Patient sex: M
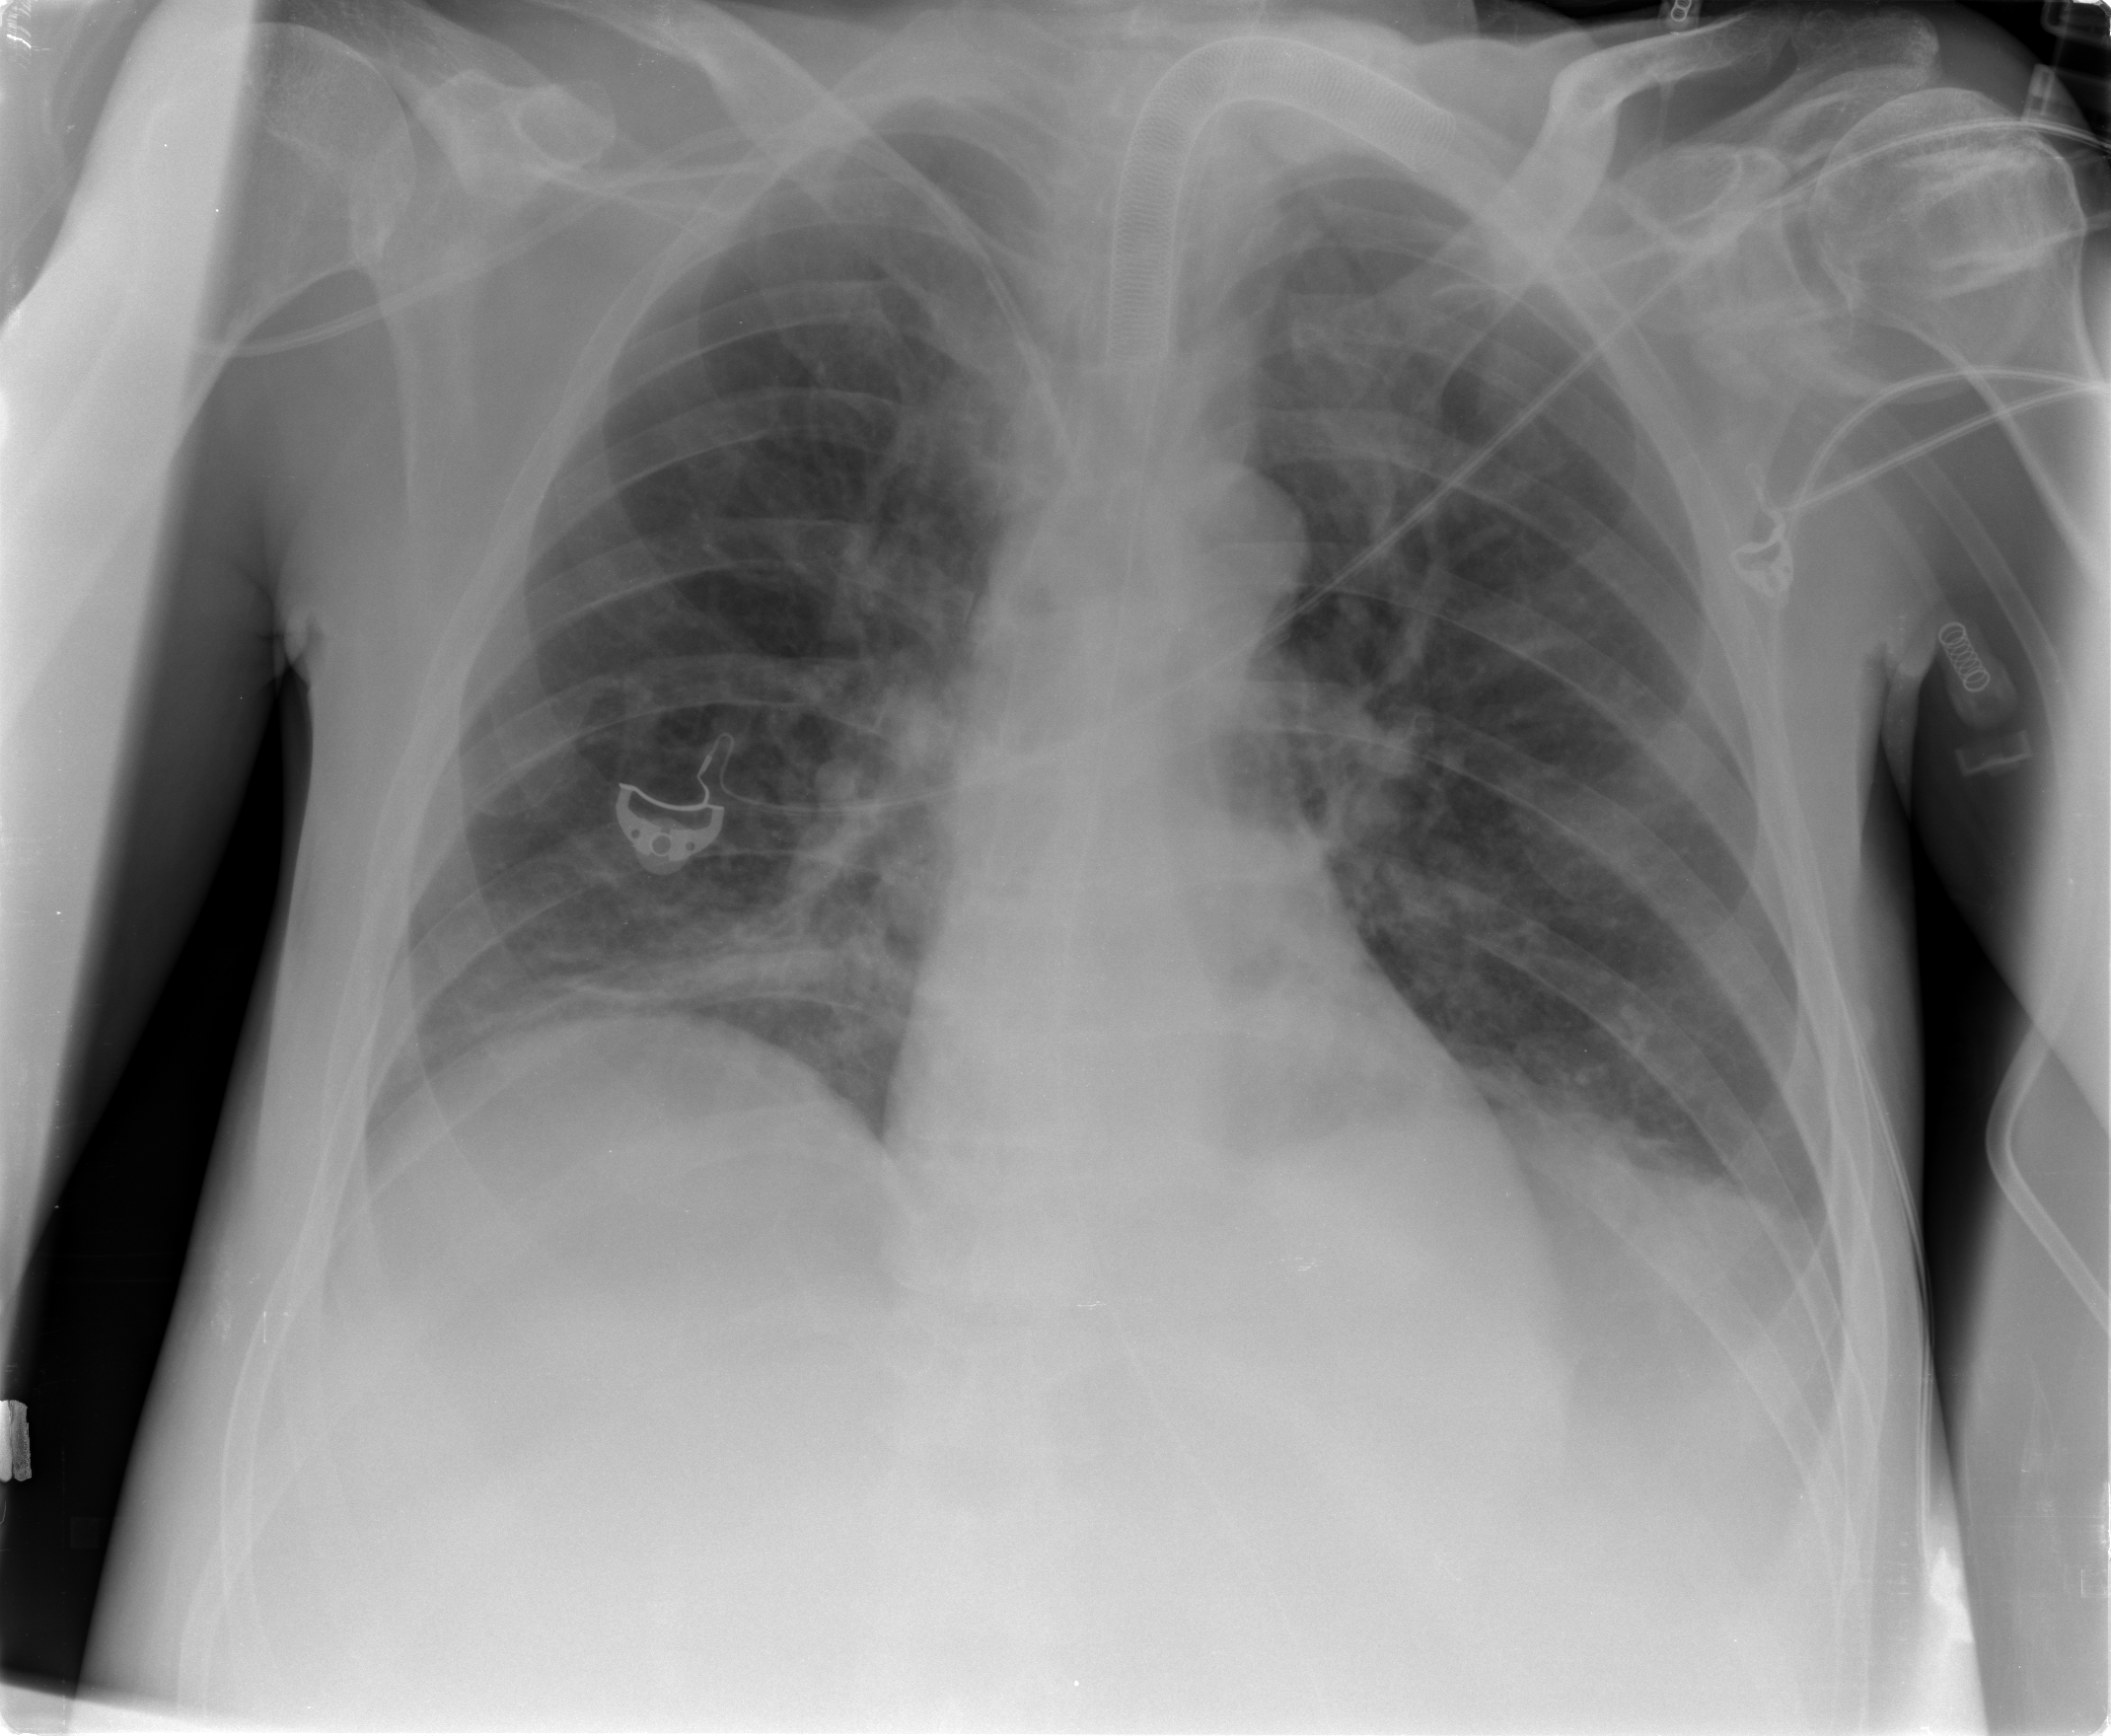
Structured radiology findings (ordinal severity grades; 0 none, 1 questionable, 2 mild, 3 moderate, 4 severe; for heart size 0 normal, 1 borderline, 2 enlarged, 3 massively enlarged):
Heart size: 0
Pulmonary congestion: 2
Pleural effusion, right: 1
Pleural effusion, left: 2
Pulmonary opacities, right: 1
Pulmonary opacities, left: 0
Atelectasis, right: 2
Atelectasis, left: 2